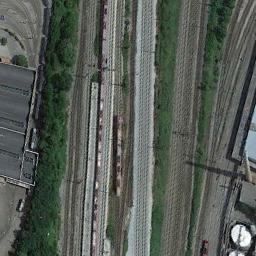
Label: railway